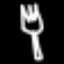
Label: fork